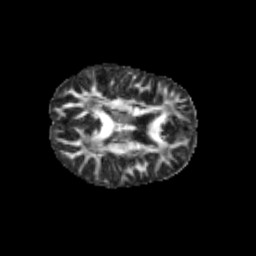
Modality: FA
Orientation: axial
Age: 11
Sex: female
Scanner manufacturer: siemens
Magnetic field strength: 3 T
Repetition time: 3.8 s
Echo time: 0.07 s